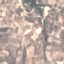
Label: PermanentCrop